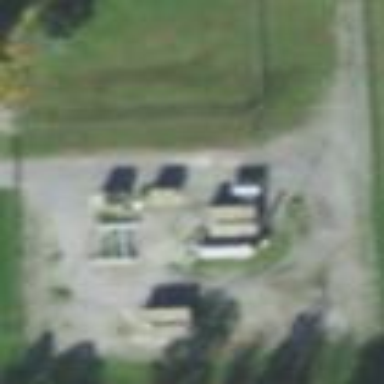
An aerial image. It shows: Power substation.